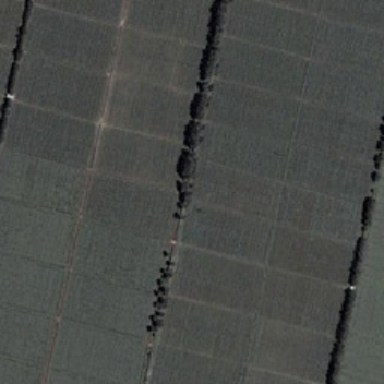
Gray grid farmland is divided by three rows of trees .